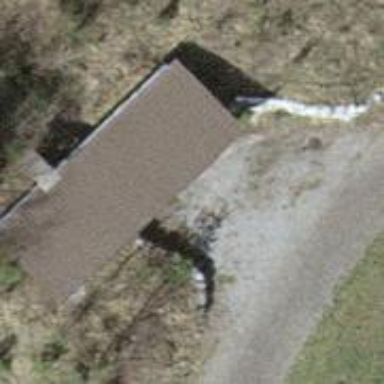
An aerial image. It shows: Service building.